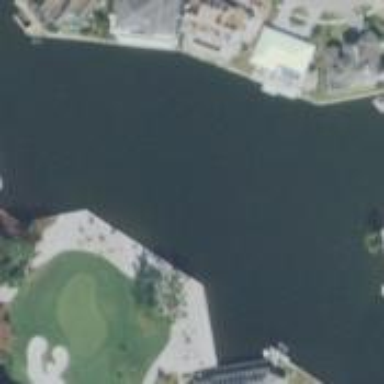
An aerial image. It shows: Sandy area is golf bunker.